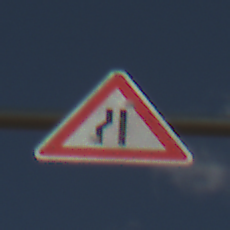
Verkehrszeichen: EinseitigVerengteFahrbahnLinks
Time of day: MorningAfternoon
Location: Outdoor (Nature)
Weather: PartlyCloudy
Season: NotSpecified
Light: Natural